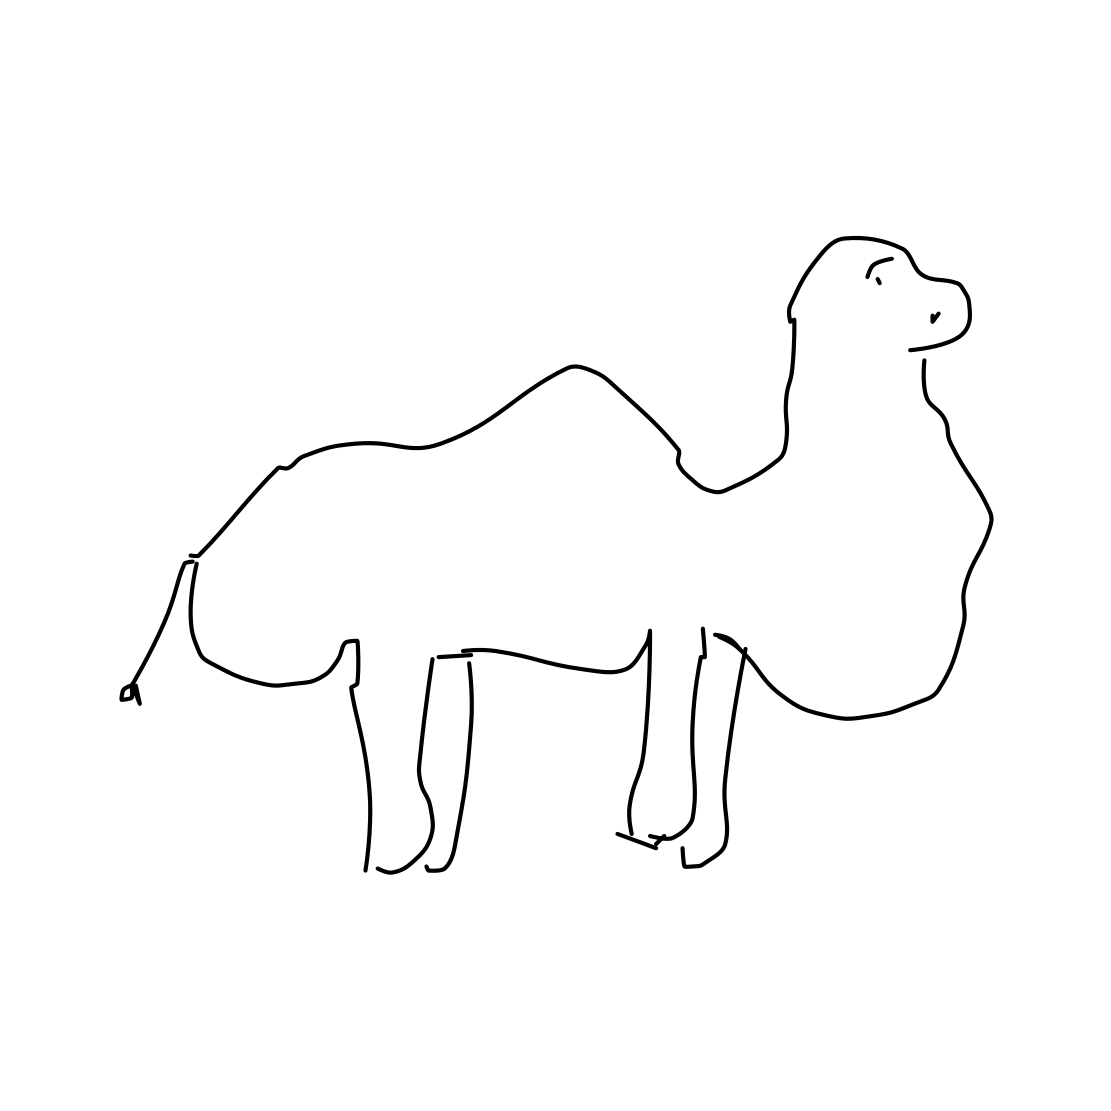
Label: camel